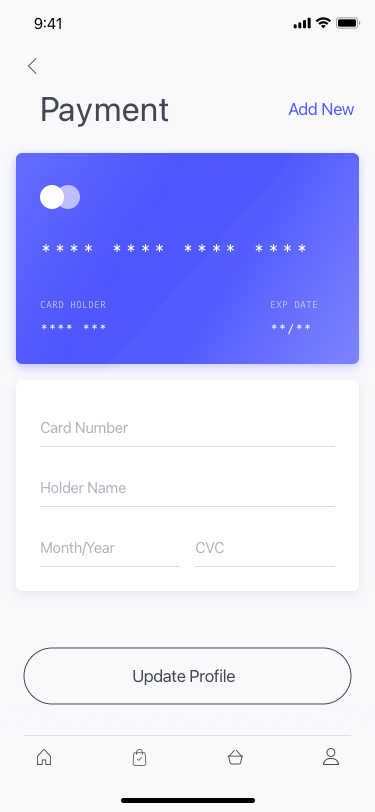
Text in this UI design:
CVC
Month/Year
Card Number
Holder Name
EXP DATE
**/**
Card Holder
**** ***
**** **** **** ****
Payment
Add New
Update Profile